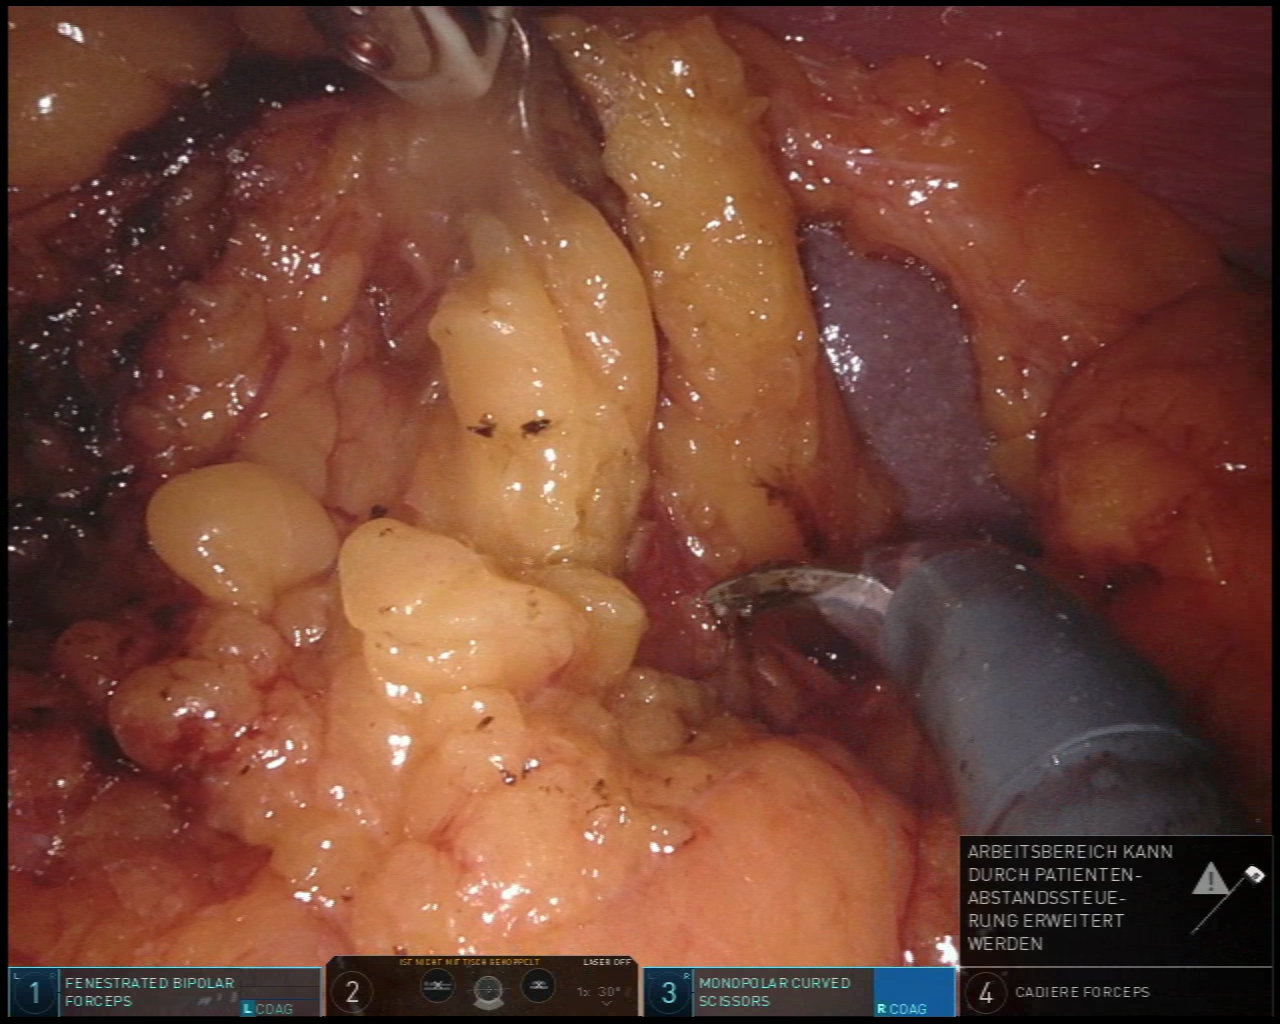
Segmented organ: spleen
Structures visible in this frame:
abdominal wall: yes
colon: no
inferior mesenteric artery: no
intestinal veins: no
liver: no
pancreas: no
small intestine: no
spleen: yes
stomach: no
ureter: no
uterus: no
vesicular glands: no